Aerial crown-view tile of a tropical tree (Barro Colorado Island, Panama), acquired 20240918:
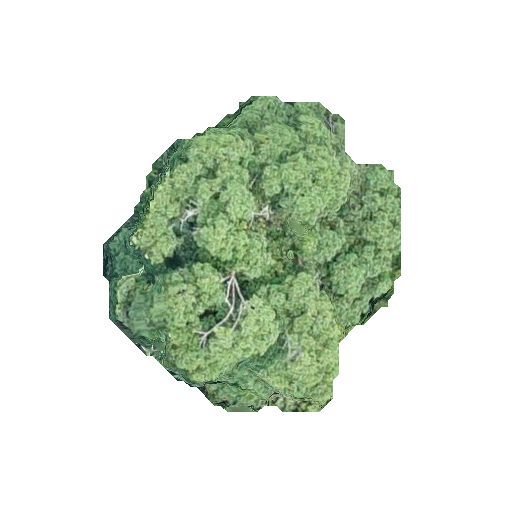
Species: Ocotea leptobotra
GBIF accepted scientific name: Ocotea leptobotra
Crown area: 104.444 m²